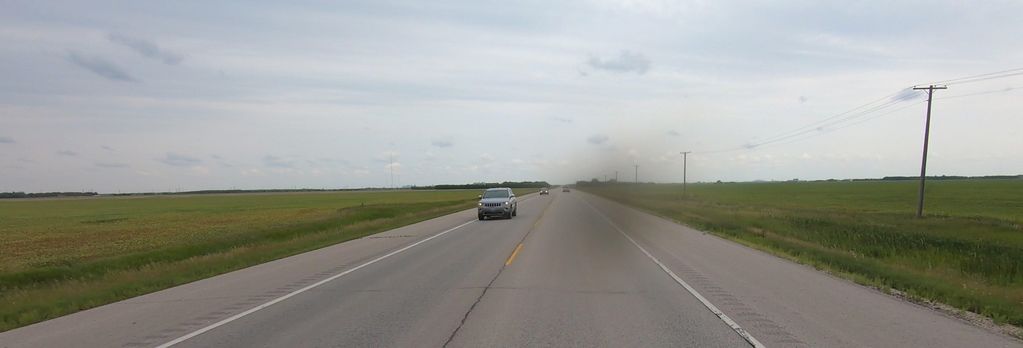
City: winnipeg